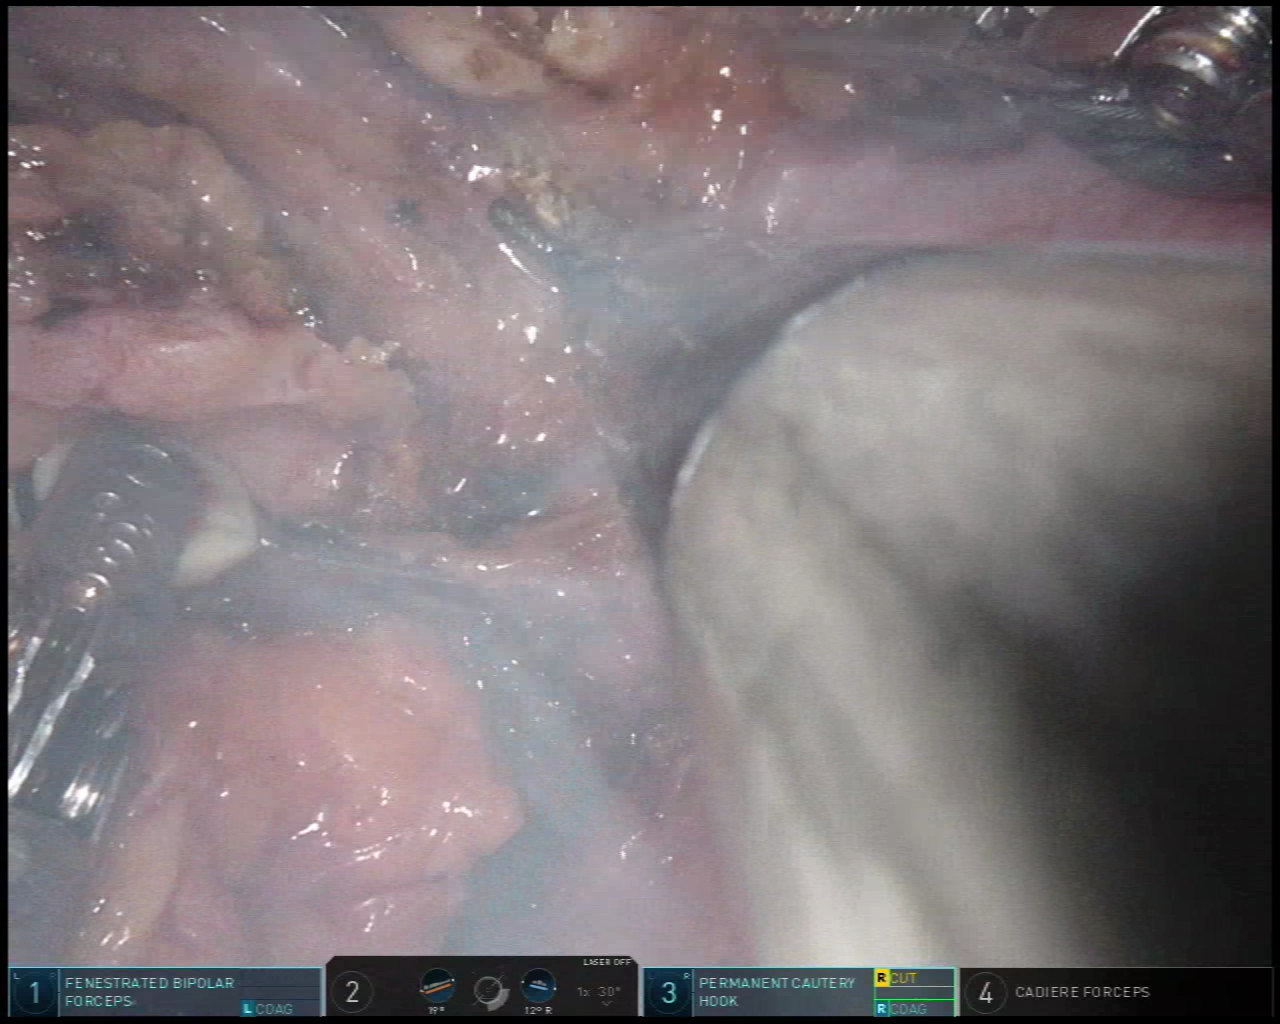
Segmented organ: vesicular_glands
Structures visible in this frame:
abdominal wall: no
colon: no
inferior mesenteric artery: no
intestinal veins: no
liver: no
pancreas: no
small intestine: no
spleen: no
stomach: no
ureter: no
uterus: no
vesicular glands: yes